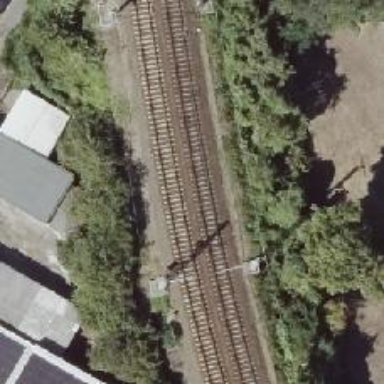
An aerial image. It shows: Railway track with contact lines for electrification.